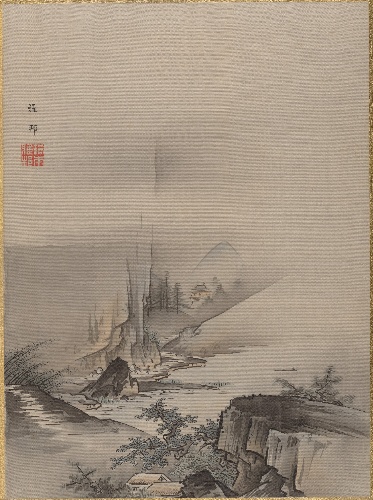
Artist: Hashimoto Gahō
Artist bio: Japanese, 1835–1908
Object type: Album leaf
Classification: Paintings
Medium: Album leaf; ink and color on silk
Culture: Japan
Period: Meiji period (1868–1912)
Dimensions: 14 1/8 x 10 3/8 in. (35.9 x 26.4 cm)
Department: Asian Art
Credit line: Charles Stewart Smith Collection, Gift of Mrs. Charles Stewart Smith, Charles Stewart Smith Jr., and Howard Caswell Smith, in memory of Charles Stewart Smith, 1914
Accession year: 1914
Repository: Metropolitan Museum of Art, New York, NY
Tags: Landscapes|Rivers|Mountains